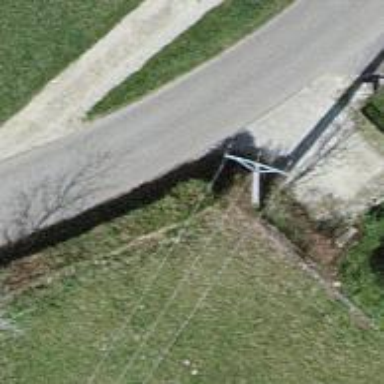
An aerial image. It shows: Minor power line with three cables.